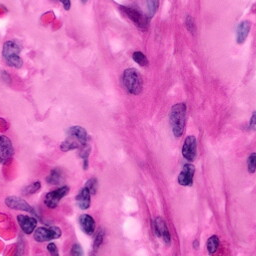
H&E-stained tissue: Pancreatic